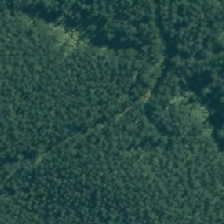
Land cover: harvested_forest